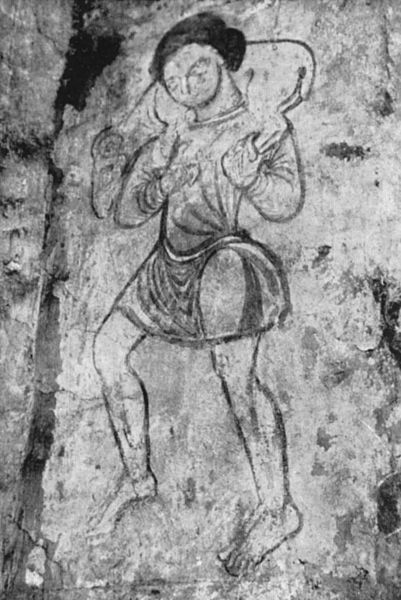
Titel: Wandmalerei der Kathedrale von Tournai
Standort: Tournai, Kathedrale (EU - F)
Schlagwörter: schaf, abel